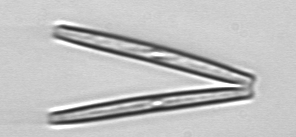
Label: Thalassionema